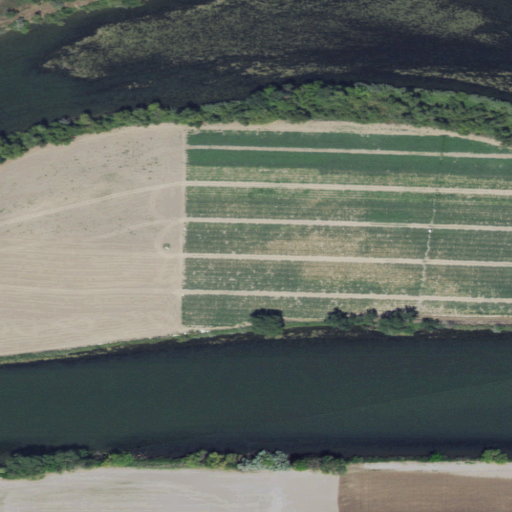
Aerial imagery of island in Oregon named Prati Island containing open water, cultivated crops, grassland, and herbaceous wetlands